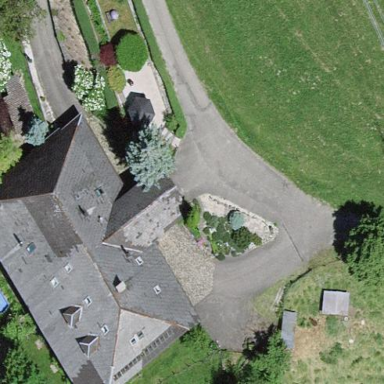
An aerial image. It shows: Farm building.